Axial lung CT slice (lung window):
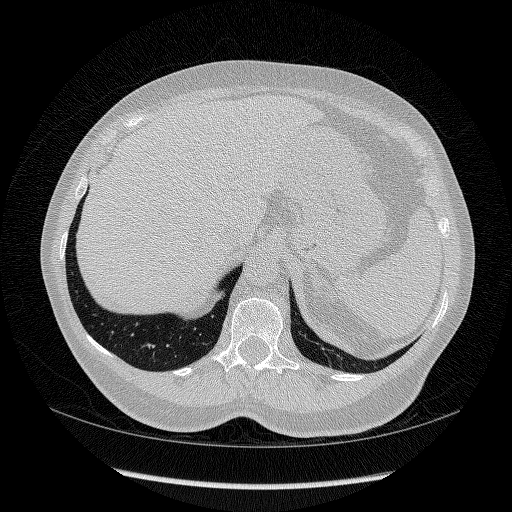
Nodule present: no